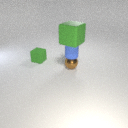
large green rubber cube above small blue rubber cylinder